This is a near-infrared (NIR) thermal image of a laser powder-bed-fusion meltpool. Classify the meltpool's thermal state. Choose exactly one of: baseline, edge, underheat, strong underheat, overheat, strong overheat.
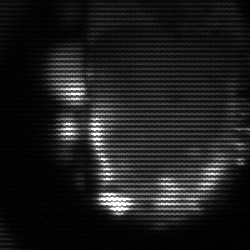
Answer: baseline